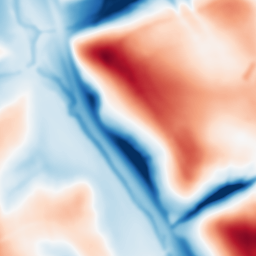
Category: multiscale
Decomposition family: dog_multiscale
Decomposition parameters: sigma_ratio: 2
n_scales: 4
base_sigma: 2
Upsampling method: bicubic_16x
Upsampling parameters: scale: 16
Upsampling scale: 16